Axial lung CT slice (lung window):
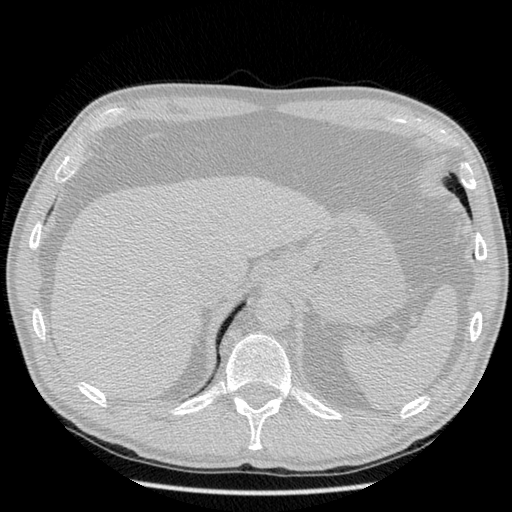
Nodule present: no